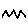
Label: zigzag